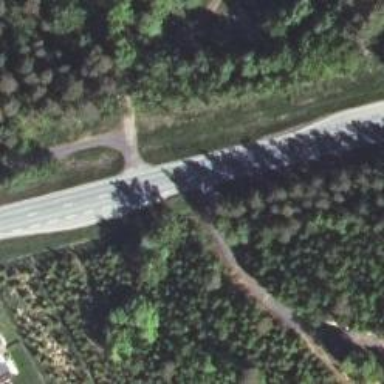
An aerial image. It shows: Asphalt road classified as trunk highway.